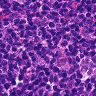
Metastatic tissue present: no